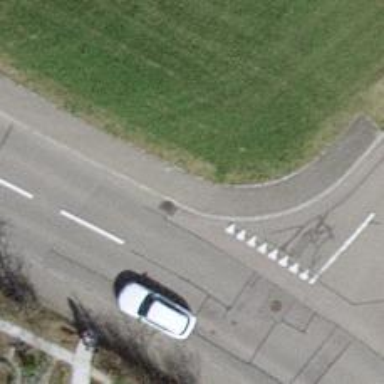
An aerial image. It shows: Sidewalk.